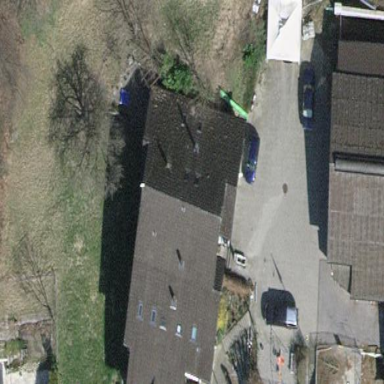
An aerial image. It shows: Detached building.